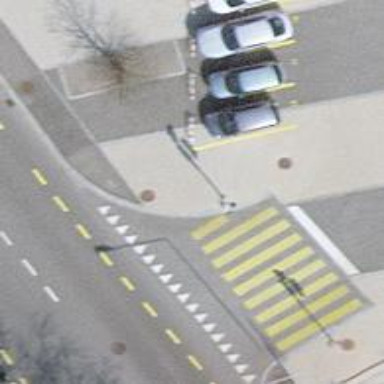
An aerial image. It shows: Kerb serving as barrier.